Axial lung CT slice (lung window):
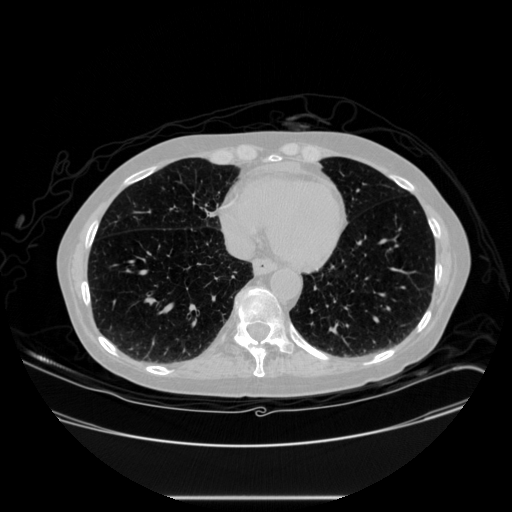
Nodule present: no